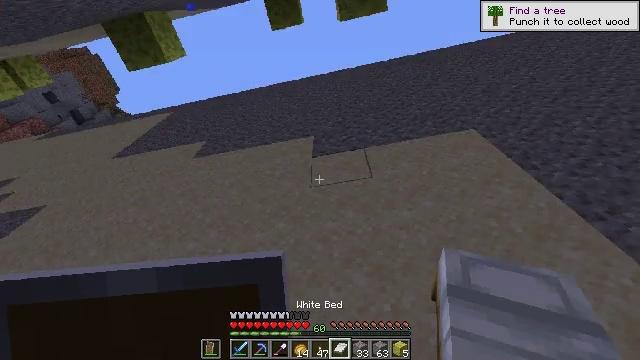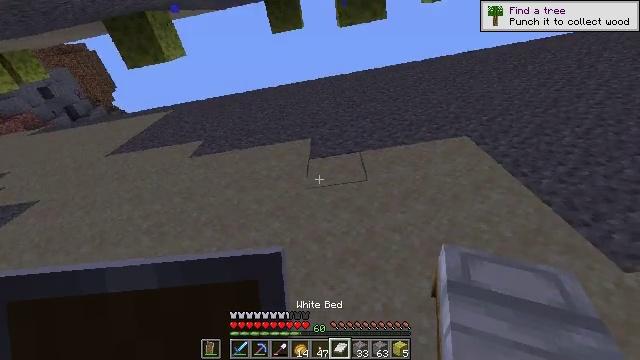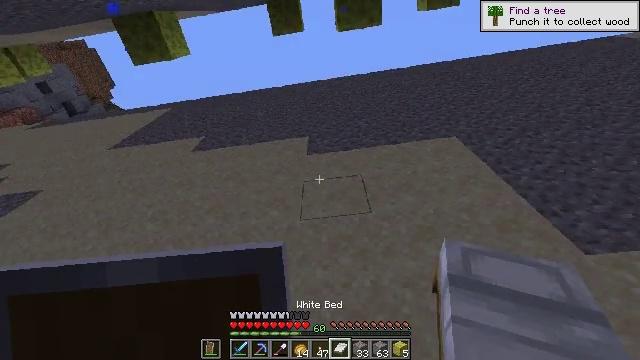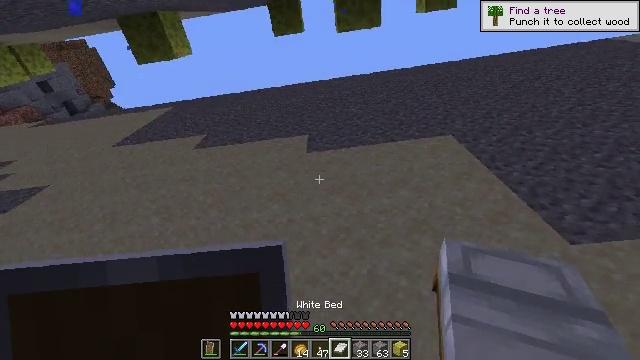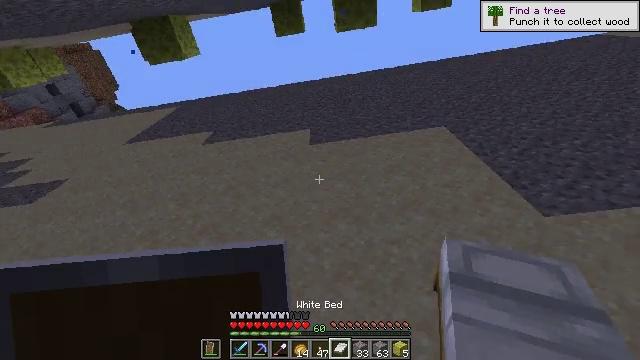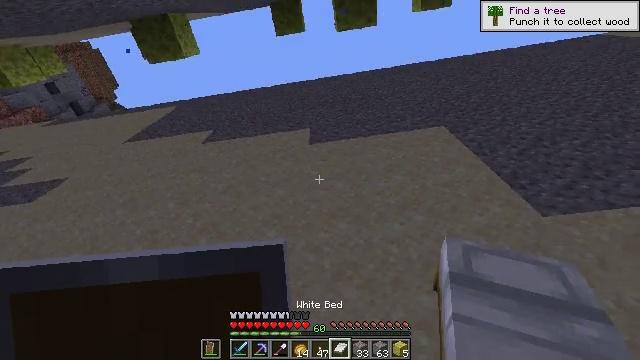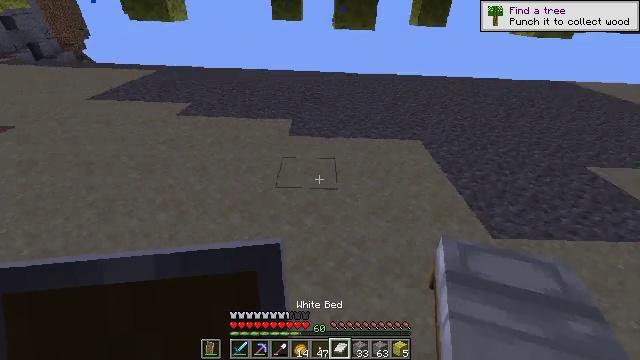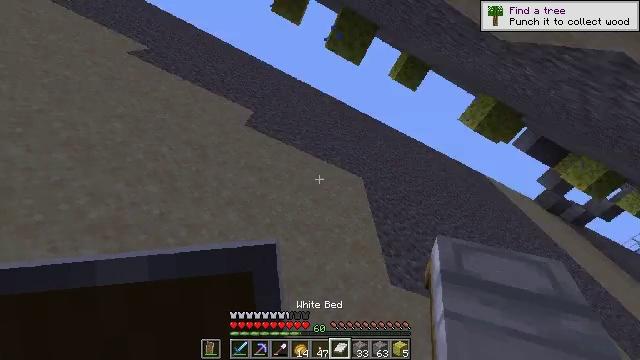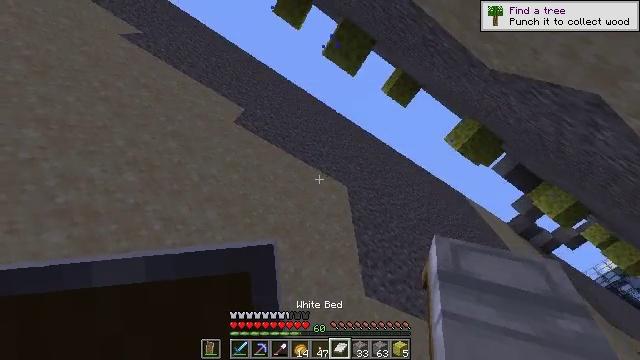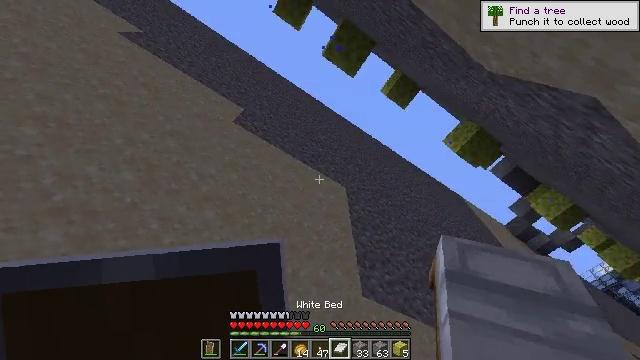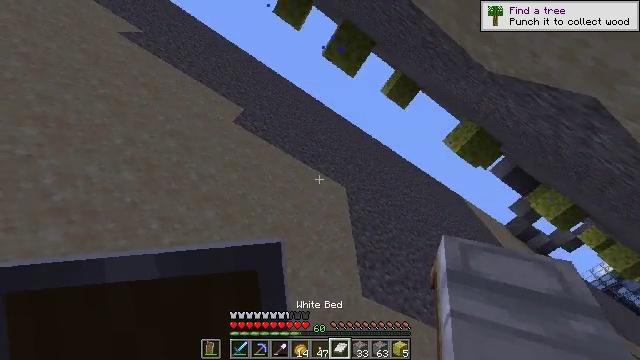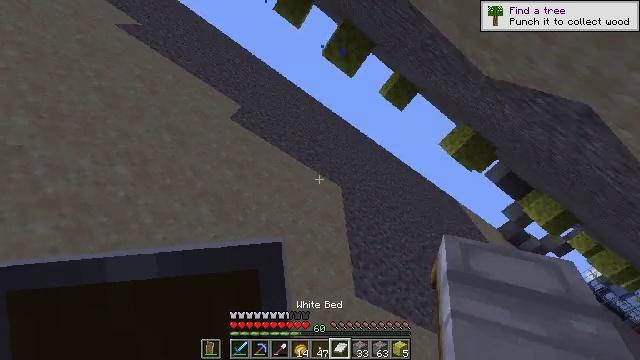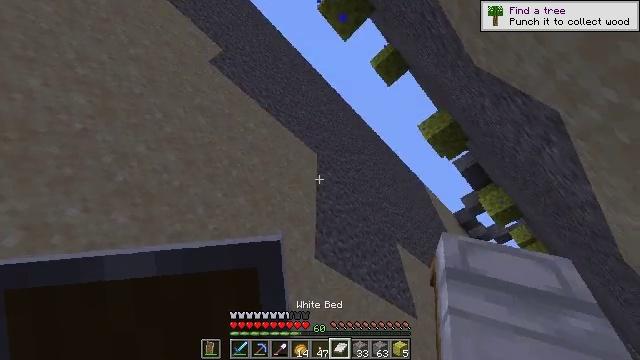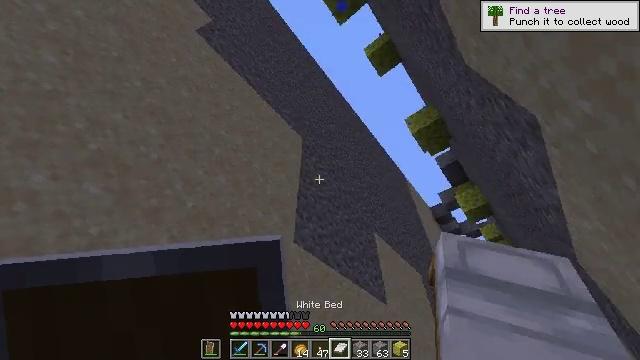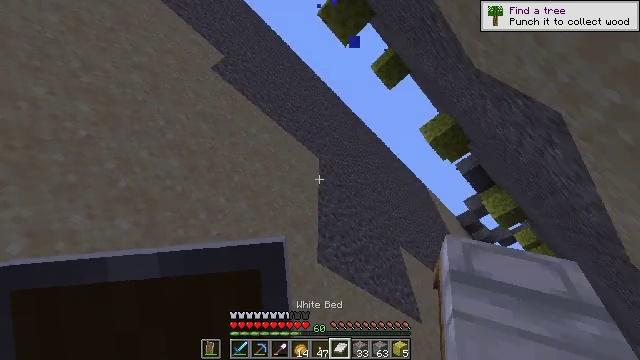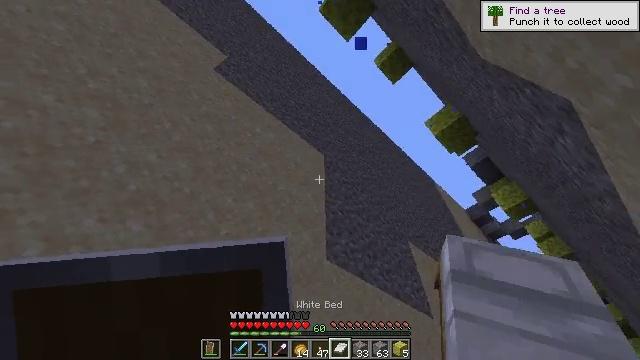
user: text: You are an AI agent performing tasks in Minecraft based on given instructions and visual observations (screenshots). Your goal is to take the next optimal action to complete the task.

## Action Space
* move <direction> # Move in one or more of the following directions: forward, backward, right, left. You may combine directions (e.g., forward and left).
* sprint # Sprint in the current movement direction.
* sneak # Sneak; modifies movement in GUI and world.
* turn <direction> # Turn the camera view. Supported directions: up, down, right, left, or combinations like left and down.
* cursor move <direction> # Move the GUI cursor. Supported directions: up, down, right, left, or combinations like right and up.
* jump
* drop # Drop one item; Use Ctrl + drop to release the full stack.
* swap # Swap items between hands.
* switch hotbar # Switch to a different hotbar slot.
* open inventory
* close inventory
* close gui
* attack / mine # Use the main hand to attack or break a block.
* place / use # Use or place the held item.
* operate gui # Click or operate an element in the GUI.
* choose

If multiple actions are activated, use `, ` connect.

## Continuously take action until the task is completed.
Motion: motion action
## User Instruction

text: Attack the clay block to obtain it.
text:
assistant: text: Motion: turn right
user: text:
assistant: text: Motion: turn right
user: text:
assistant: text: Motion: no_op
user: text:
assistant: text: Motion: no_op
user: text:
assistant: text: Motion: no_op
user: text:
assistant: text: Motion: turn right and down
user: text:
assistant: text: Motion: turn right and up
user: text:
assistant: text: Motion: turn right and up
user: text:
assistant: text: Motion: no_op
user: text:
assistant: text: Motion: no_op
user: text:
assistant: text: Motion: turn right
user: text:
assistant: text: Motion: turn right and down
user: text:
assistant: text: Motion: turn right and down
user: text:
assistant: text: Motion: turn left and up
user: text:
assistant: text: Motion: turn left
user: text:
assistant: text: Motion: turn right and down
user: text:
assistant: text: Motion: turn right and down
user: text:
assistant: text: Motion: turn right and down
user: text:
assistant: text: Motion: turn right and down
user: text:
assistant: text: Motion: turn right and down
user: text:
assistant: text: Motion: move forward and move left, jump
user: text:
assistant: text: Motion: move forward and move left, turn down, jump
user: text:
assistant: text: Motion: move forward and move left, turn right and down, jump
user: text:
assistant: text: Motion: move forward and move left, turn down, jump
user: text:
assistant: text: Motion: move forward and move left, turn down
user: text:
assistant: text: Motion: move forward and move left, turn right and down
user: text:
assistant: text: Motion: move forward and move left, turn right
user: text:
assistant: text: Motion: move left
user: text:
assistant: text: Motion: move left, turn right
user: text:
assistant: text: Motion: move left, turn right